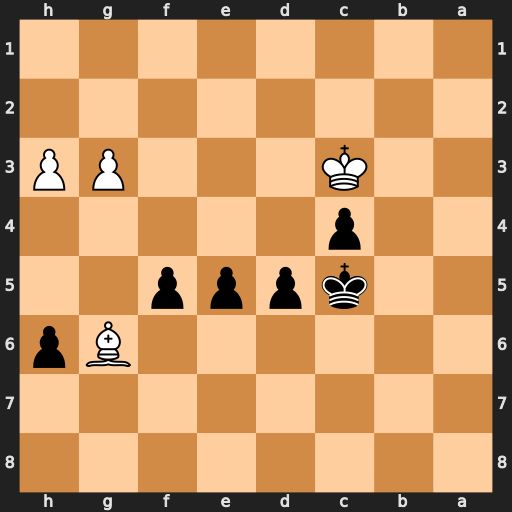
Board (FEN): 8/8/6Bp/2kppp2/2p5/2K3PP/8/8
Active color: b
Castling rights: -
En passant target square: -
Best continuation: e4 Kd2 Kb4 Bxf5 Kb3 Be6 Kb2